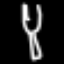
Label: fork